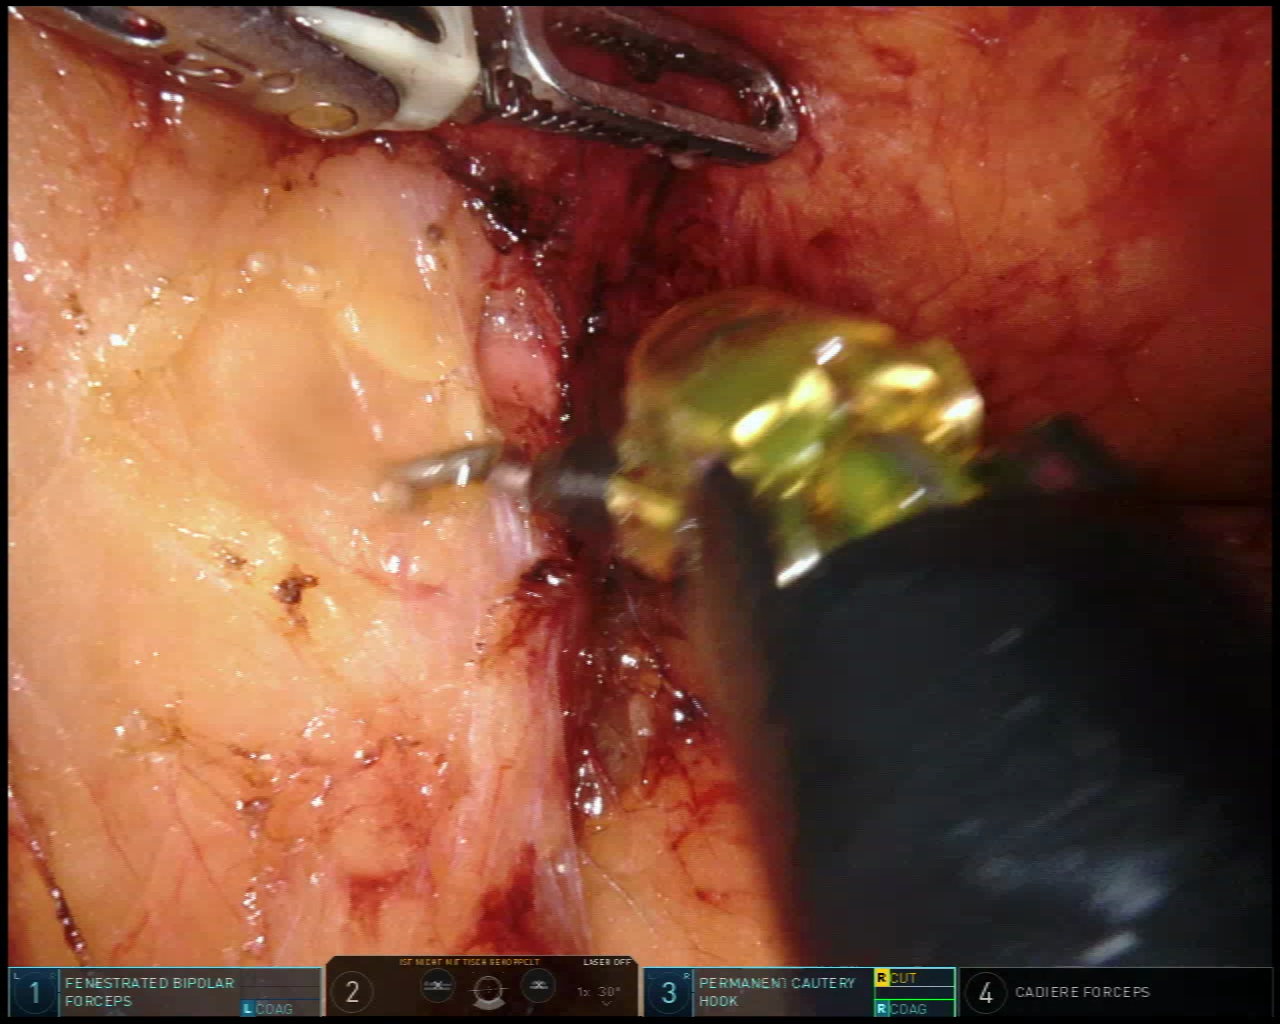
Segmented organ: pancreas
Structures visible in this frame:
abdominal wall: no
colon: no
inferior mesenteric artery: no
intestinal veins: no
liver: no
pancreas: yes
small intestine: no
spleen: no
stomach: no
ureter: no
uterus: no
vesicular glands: no